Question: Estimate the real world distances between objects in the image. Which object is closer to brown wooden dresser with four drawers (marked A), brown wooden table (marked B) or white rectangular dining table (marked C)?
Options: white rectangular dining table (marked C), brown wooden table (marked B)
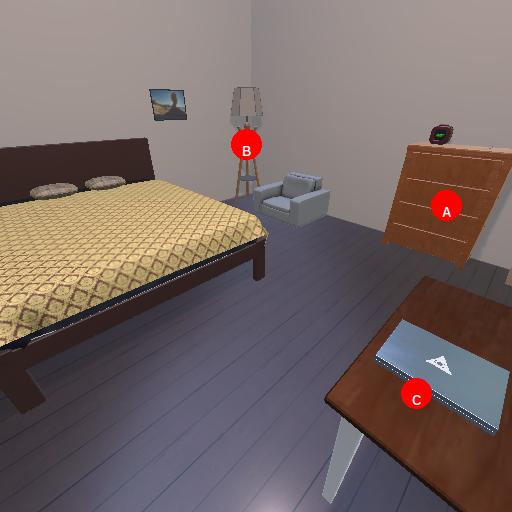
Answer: white rectangular dining table (marked C)